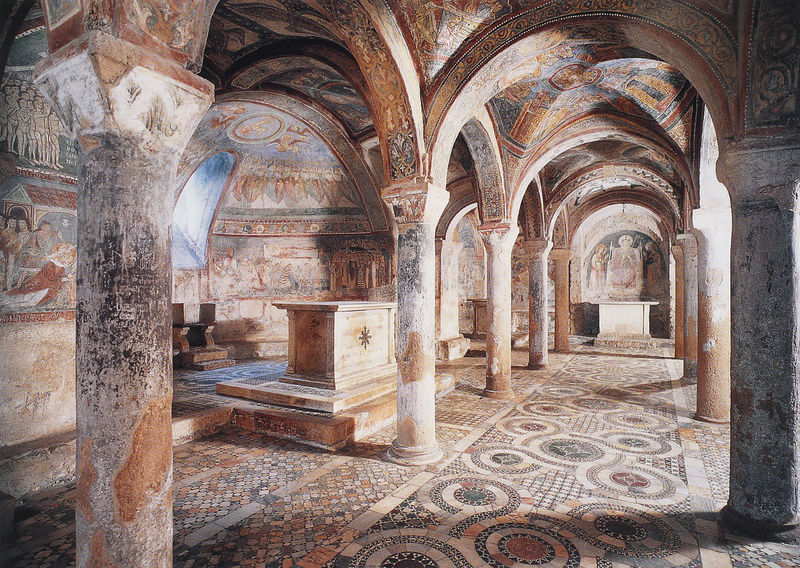
Titel: Fresken in der Krypta des Doms
Standort: Anagni (EU - I - Latium)
Schlagwörter: blau, bunt, fenster, licht, säulen, weiss, rot, architektur, kirche, boden, farbig, sitz, bogen, farben, wandgemälde, stufen, bögen, gewölbe, kreuz, rippen, mosaik, altar, kapitell, sarg, kreuzgewölbe, kreuzgratgewölbe, jesus, rundbögen, fresken, romanik, deckengemälde, basis, bemalung, maria, christentum, krypta, romanisch, bägen, cosmaten, mosaikboden, kämpferkapitell, mausuleum, opus sectile, enlicht, sarg+